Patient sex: F
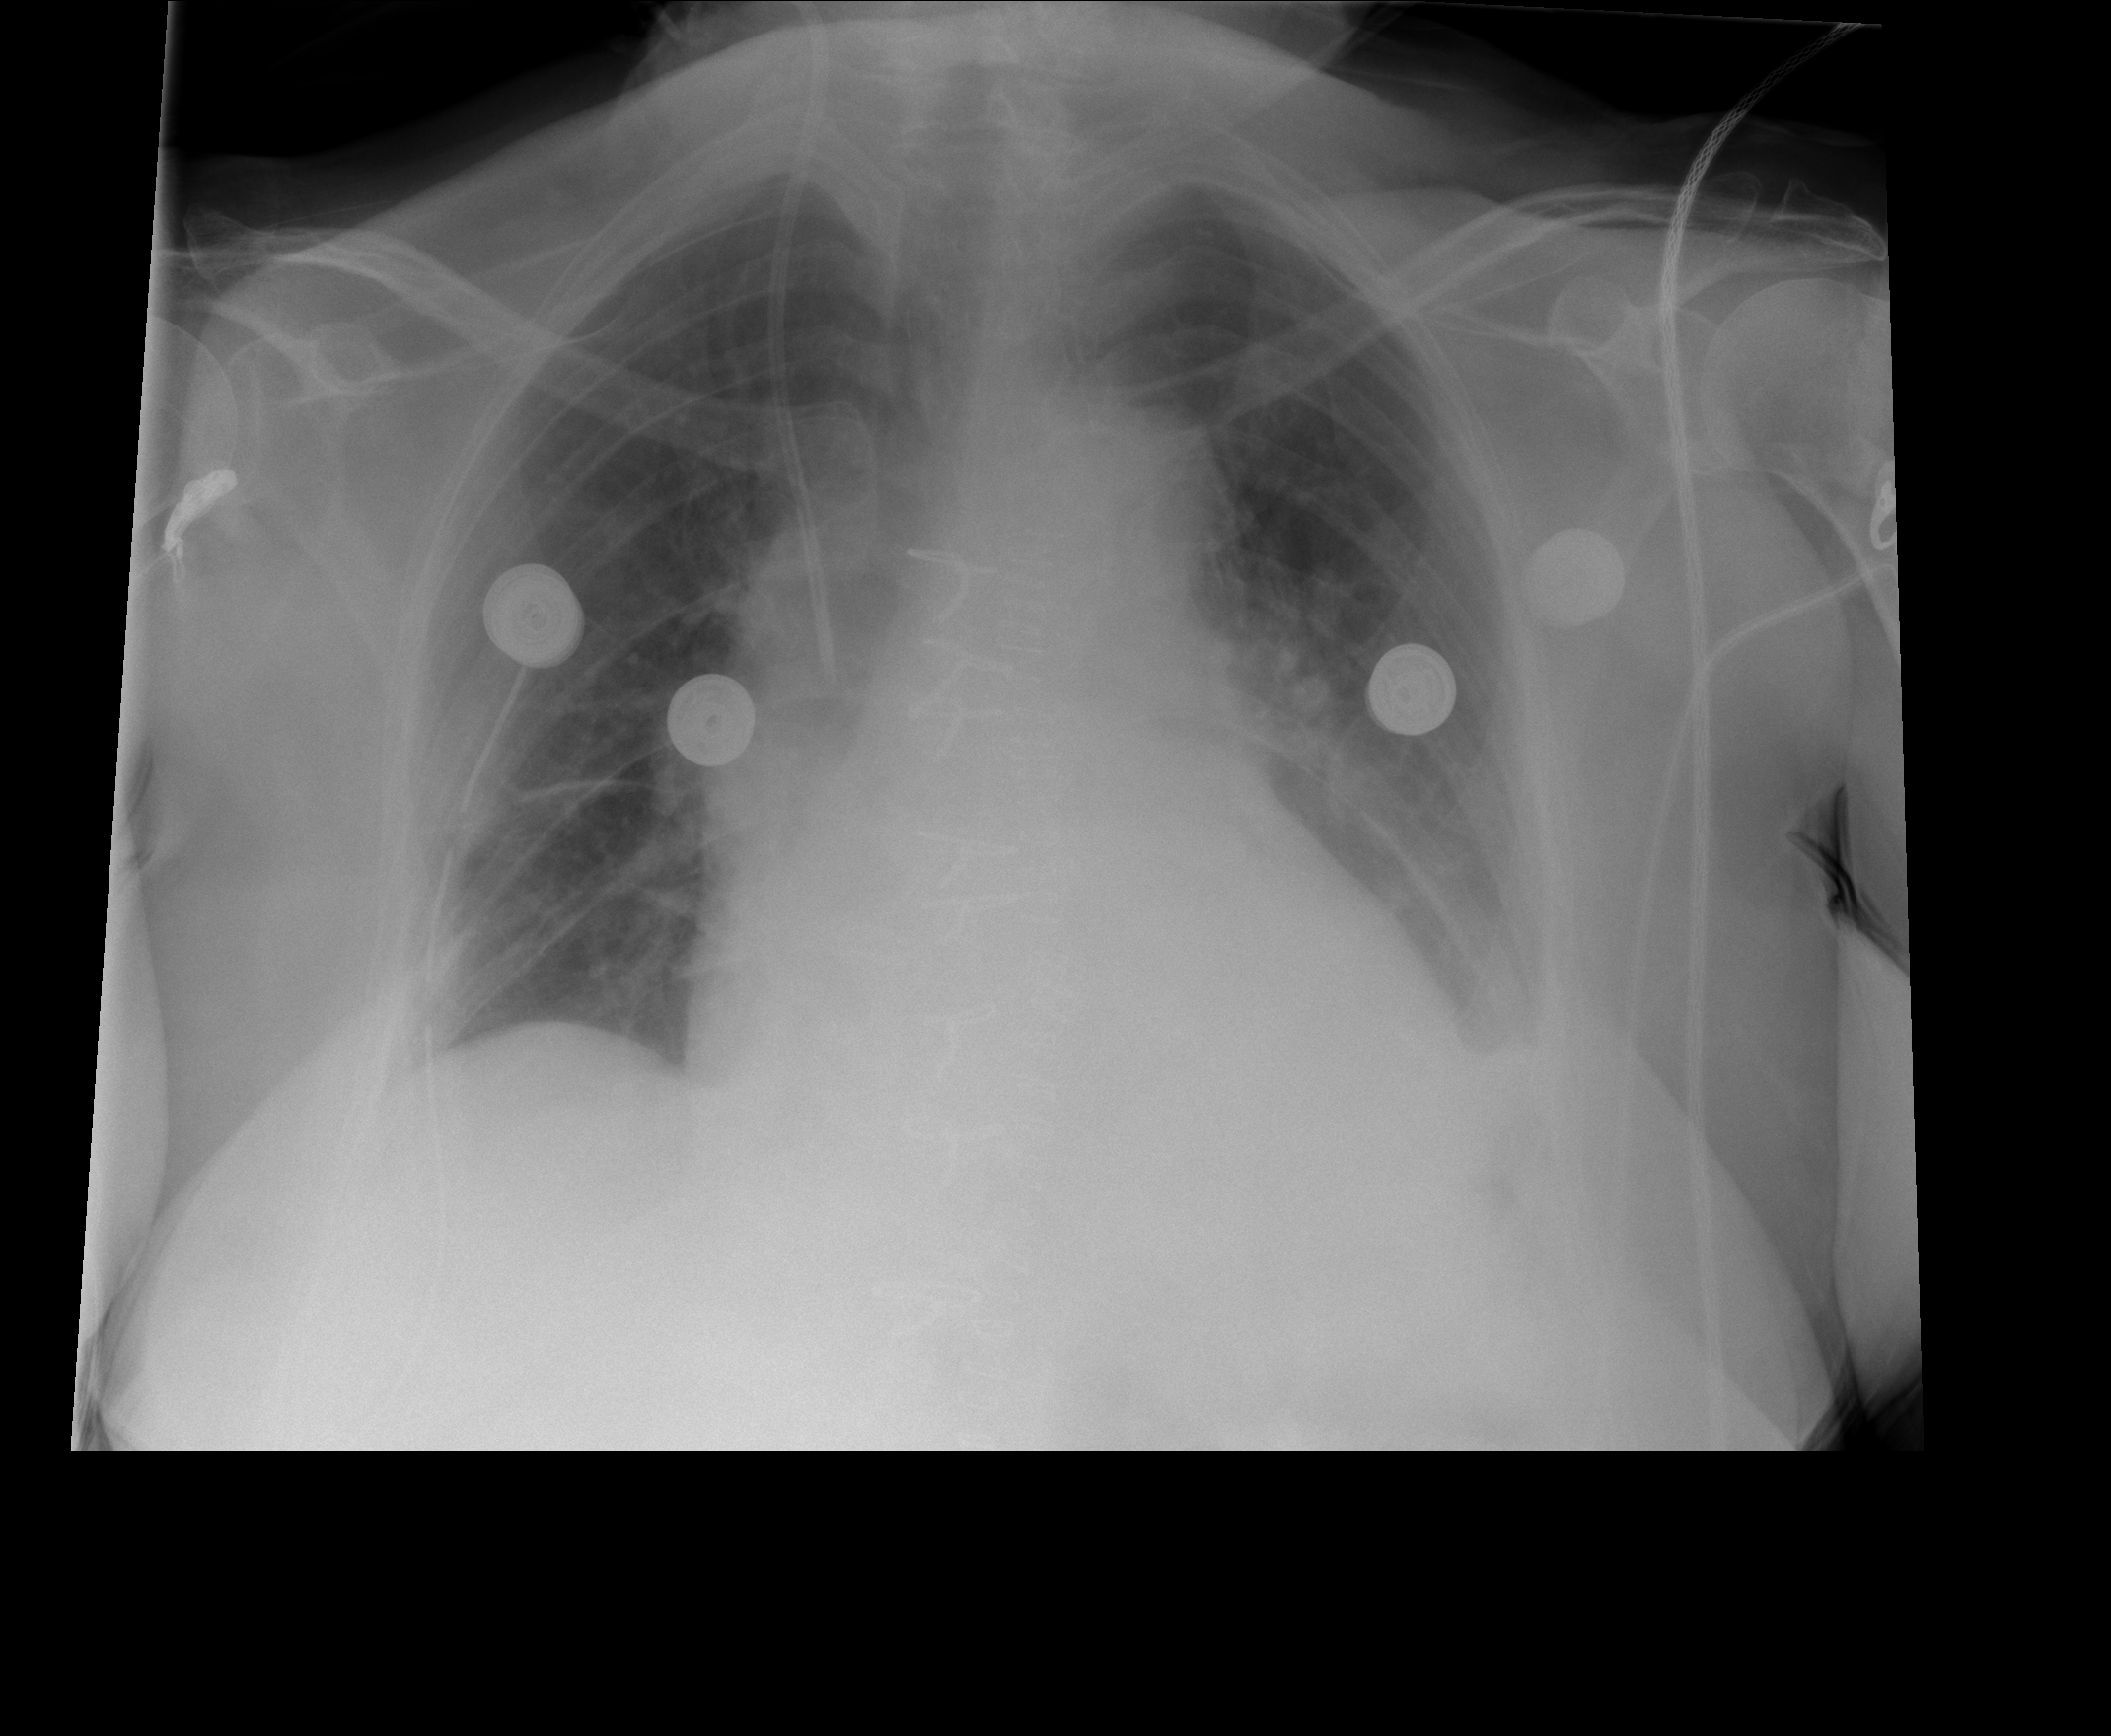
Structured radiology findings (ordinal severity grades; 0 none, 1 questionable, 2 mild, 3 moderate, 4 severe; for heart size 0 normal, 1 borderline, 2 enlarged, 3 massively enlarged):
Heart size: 2
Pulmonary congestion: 0
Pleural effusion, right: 0
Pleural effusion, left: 2
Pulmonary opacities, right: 0
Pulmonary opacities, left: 0
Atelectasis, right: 1
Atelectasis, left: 2